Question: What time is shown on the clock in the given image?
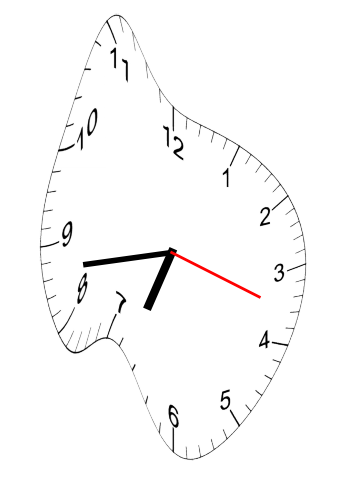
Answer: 06:43:18